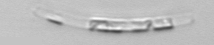
Label: Guinardia_striata